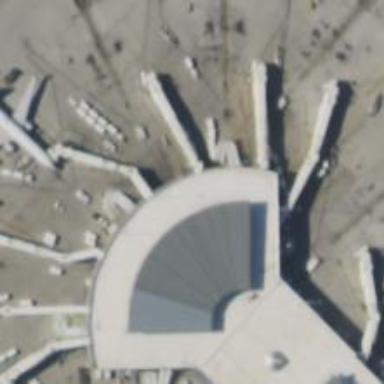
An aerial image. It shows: Airport gate.